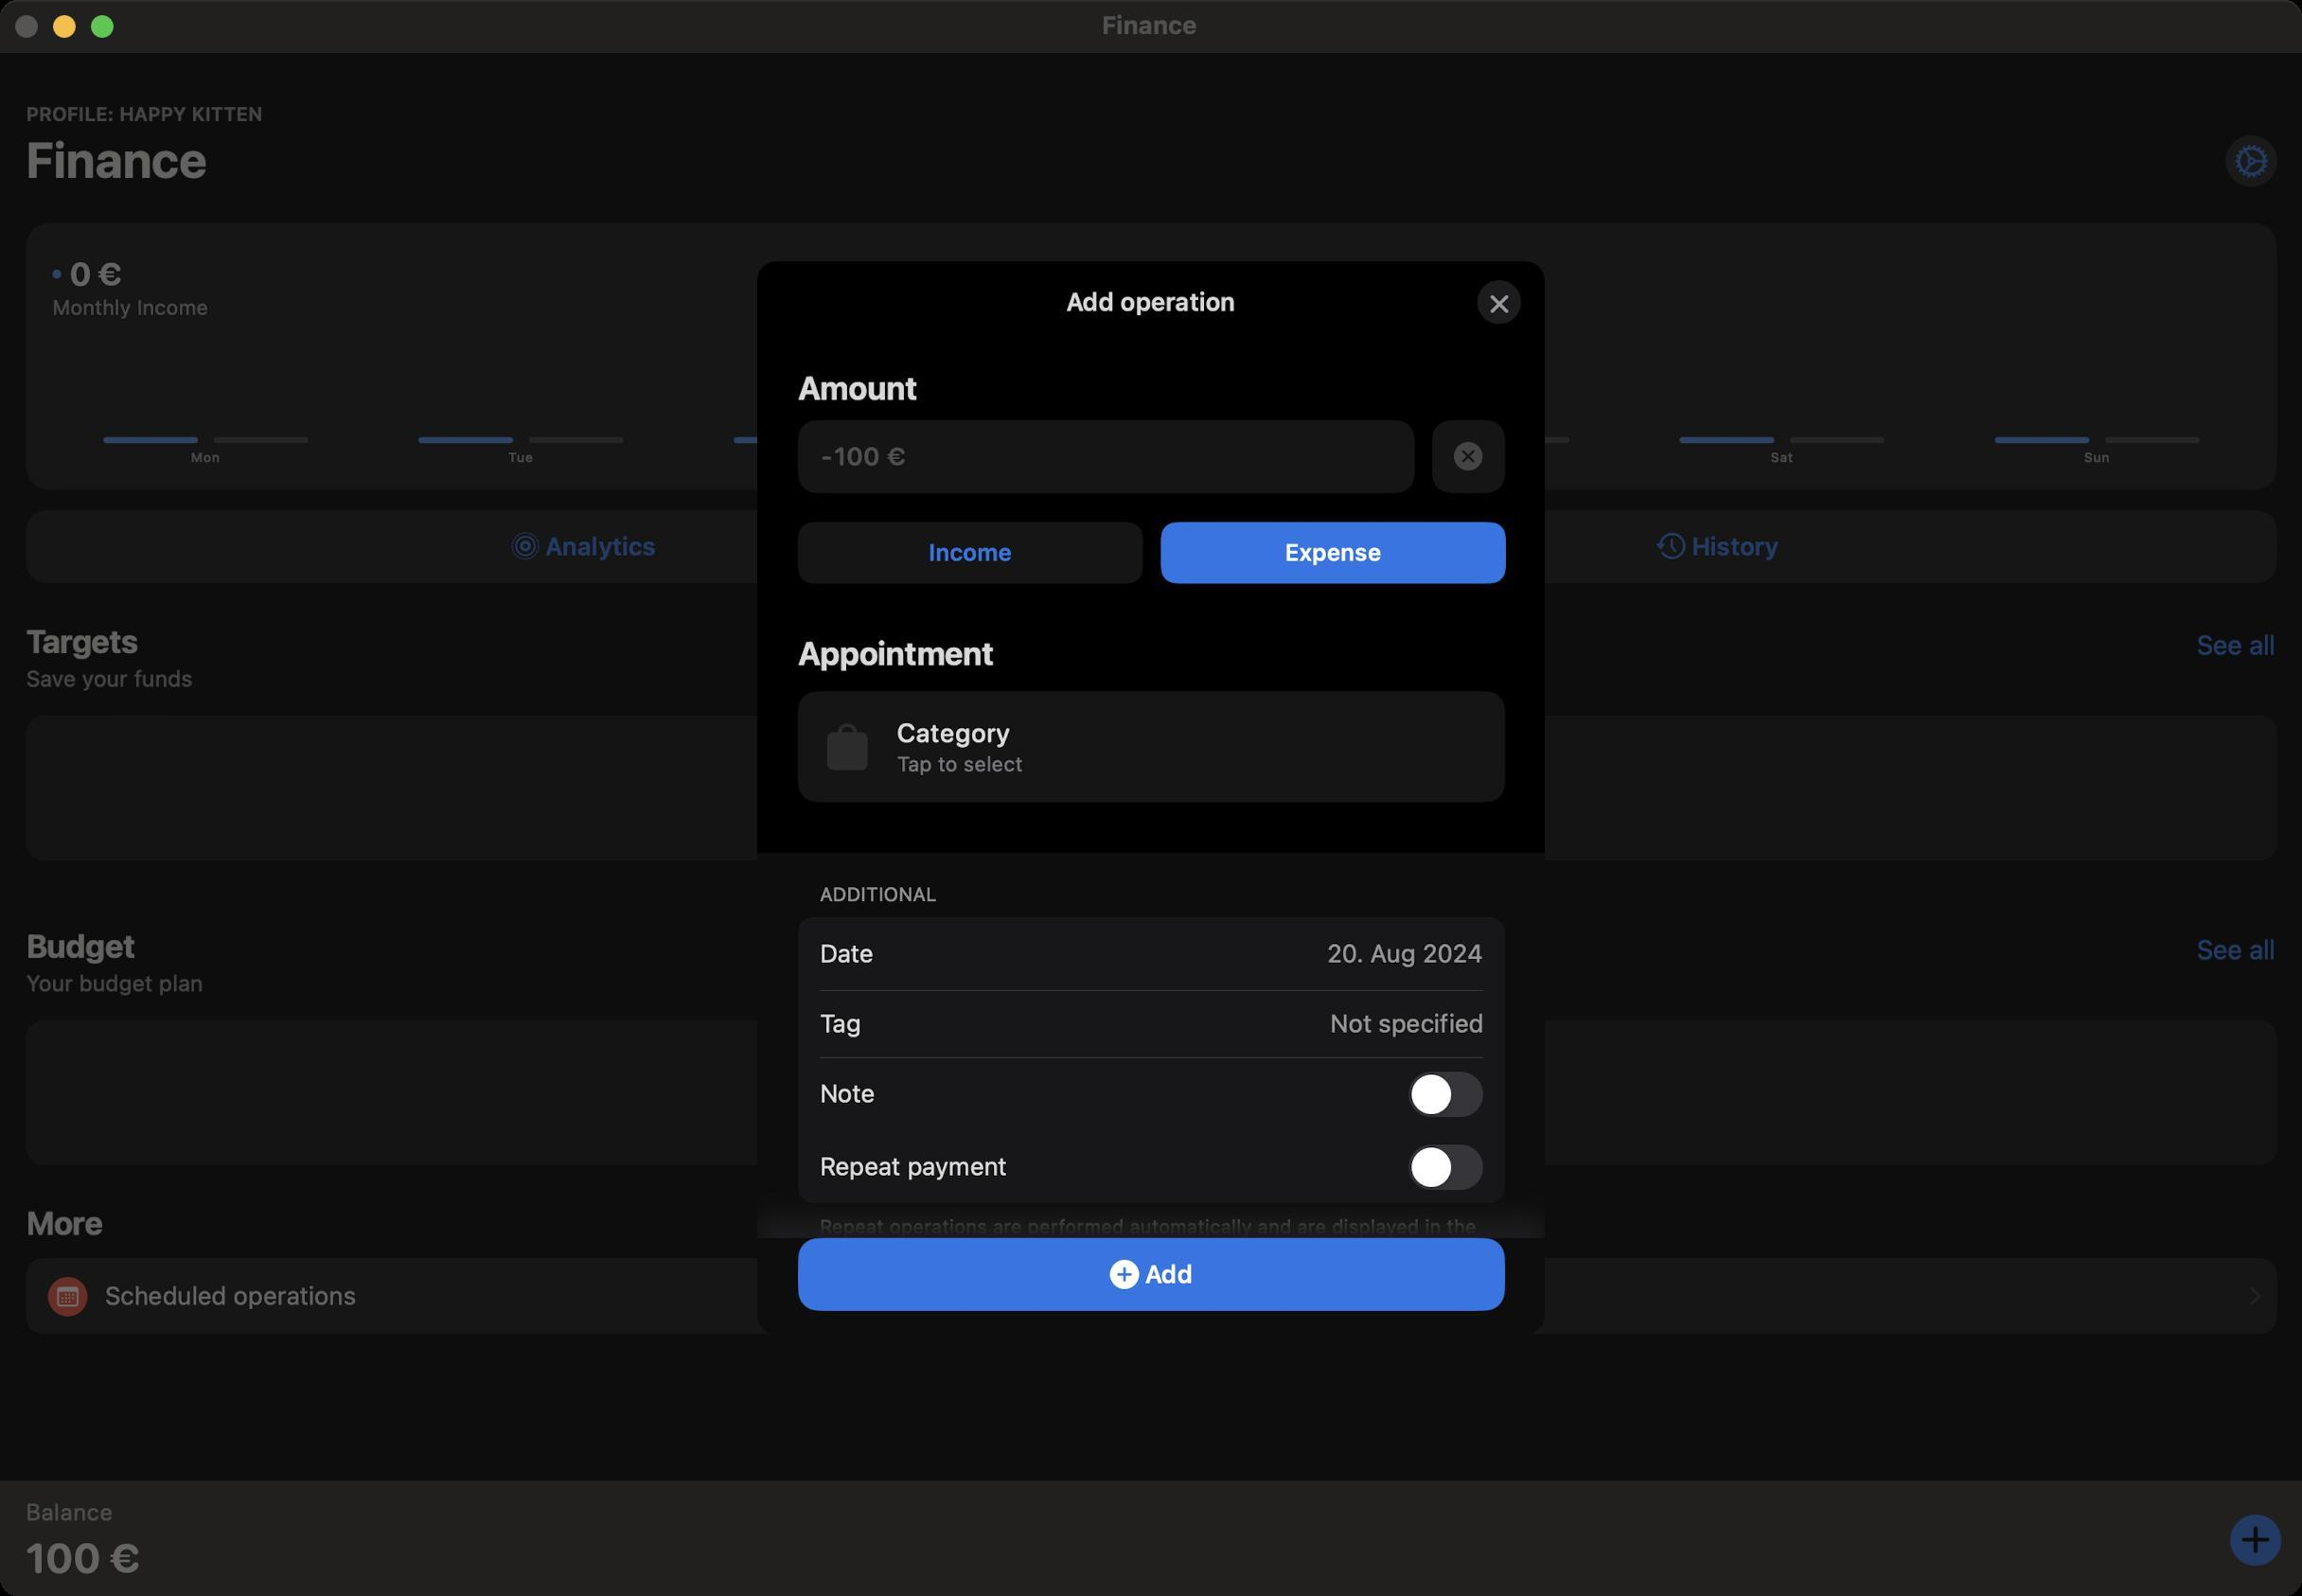
Accessibility tree:
{"name": "Finance", "role": "AXWindow", "description": null, "role_description": "standard window", "value": null, "position": "294.00;94.00", "size": "1216;843", "children": [{"name": null, "role": "AXGroup", "description": null, "role_description": "group", "value": null, "position": "0.00;0.00", "size": "1216;843", "children": [{"name": null, "role": "AXGroup", "description": null, "role_description": "group", "value": null, "position": "0.00;0.00", "size": "1217;843", "children": []}]}, {"name": null, "role": "AXButton", "description": null, "role_description": "close button", "value": null, "position": "7.00;6.00", "size": "14;16", "children": []}, {"name": null, "role": "AXButton", "description": null, "role_description": "zoom button", "value": null, "position": "47.00;6.00", "size": "14;16", "children": [{"name": null, "role": "AXGroup", "description": null, "role_description": "group", "value": null, "position": "47.00;6.00", "size": "14;16", "children": [{"name": null, "role": "AXGroup", "description": null, "role_description": "group", "value": null, "position": "47.00;6.00", "size": "14;16", "children": []}]}]}, {"name": null, "role": "AXButton", "description": null, "role_description": "minimize button", "value": null, "position": "27.00;6.00", "size": "14;16", "children": []}, {"name": null, "role": "AXStaticText", "description": null, "role_description": "text", "value": "Finance", "position": "580.00;5.00", "size": "55;16", "children": []}, {"name": null, "role": "AXSheet", "description": null, "role_description": "sheet", "value": null, "position": "400.00;138.00", "size": "416;567", "children": [{"name": null, "role": "AXGroup", "description": null, "role_description": "group", "value": null, "position": "400.00;138.00", "size": "416;567", "children": [{"name": null, "role": "AXGroup", "description": null, "role_description": "group", "value": null, "position": "400.00;138.00", "size": "417;567", "children": [{"name": null, "role": "AXGroup", "description": null, "role_description": "Nav bar", "value": null, "position": "400.00;138.00", "size": "417;43", "children": [{"name": null, "role": "AXHeading", "description": "Add operation", "role_description": "heading", "value": null, "position": "563.24;151.86", "size": "90;16", "children": []}, {"name": null, "role": "AXButton", "description": "close", "role_description": "button", "value": null, "position": "774.22;142.62", "size": "33;34", "children": []}]}, {"name": null, "role": "AXGroup", "description": null, "role_description": "group", "value": null, "position": "400.00;138.00", "size": "417;567", "children": [{"name": null, "role": "AXGroup", "description": null, "role_description": "group", "value": null, "position": "400.00;138.00", "size": "417;567", "children": [{"name": null, "role": "AXGroup", "description": null, "role_description": "group", "value": null, "position": "421.56;194.98", "size": "373;22", "children": [{"name": null, "role": "AXGroup", "description": null, "role_description": "group", "value": null, "position": "421.56;194.98", "size": "373;20", "children": [{"name": null, "role": "AXStaticText", "description": "Amount", "role_description": "text", "value": null, "position": "421.56;194.98", "size": "373;20", "children": []}]}]}, {"name": null, "role": "AXTextField", "description": null, "role_description": "text field", "value": "", "position": "421.56;221.93", "size": "326;38", "children": []}, {"name": null, "role": "AXStaticText", "description": "-", "role_description": "text", "value": null, "position": "433.88;221.93", "size": "7;38", "children": []}, {"name": null, "role": "AXButton", "description": "clearField", "role_description": "button", "value": null, "position": "756.51;221.93", "size": "38;38", "children": []}, {"name": null, "role": "AXGroup", "description": null, "role_description": "group", "value": null, "position": "421.56;275.83", "size": "373;32", "children": [{"name": null, "role": "AXButton", "description": "Income", "role_description": "button", "value": null, "position": "421.56;275.83", "size": "182;32", "children": []}, {"name": null, "role": "AXButton", "description": "Expense", "role_description": "button", "value": null, "position": "613.29;275.83", "size": "182;32", "children": []}]}, {"name": null, "role": "AXGroup", "description": null, "role_description": "group", "value": null, "position": "421.56;335.12", "size": "373;22", "children": [{"name": null, "role": "AXGroup", "description": null, "role_description": "group", "value": null, "position": "421.56;335.12", "size": "373;20", "children": [{"name": null, "role": "AXStaticText", "description": "Appointment", "role_description": "text", "value": null, "position": "421.56;335.12", "size": "373;20", "children": []}]}]}, {"name": null, "role": "AXGroup", "description": null, "role_description": "group", "value": null, "position": "473.92;379.01", "size": "310;31", "children": [{"name": null, "role": "AXStaticText", "description": "Category", "role_description": "text", "value": null, "position": "473.92;379.01", "size": "310;16", "children": []}, {"name": null, "role": "AXStaticText", "description": "Tap to select", "role_description": "text", "value": null, "position": "473.92;396.72", "size": "310;13", "children": []}]}, {"name": null, "role": "AXStaticText", "description": "ADDITIONAL", "role_description": "text", "value": null, "position": "433.11;466.02", "size": "350;12", "children": []}, {"name": null, "role": "AXStaticText", "description": "Date", "role_description": "text", "value": null, "position": "433.11;496.05", "size": "28;15", "children": []}, {"name": null, "role": "AXStaticText", "description": "20. Aug 2024", "role_description": "text", "value": null, "position": "701.07;496.05", "size": "82;15", "children": []}, {"name": null, "role": "AXStaticText", "description": "Tag", "role_description": "text", "value": null, "position": "433.11;523.00", "size": "22;35", "children": []}, {"name": null, "role": "AXGroup", "description": null, "role_description": "group", "value": null, "position": "433.11;523.00", "size": "350;116", "children": [{"name": null, "role": "AXSlider", "description": null, "role_description": "slider", "value": 5000.0, "position": "514.73;494.12", "size": "104;173", "children": []}, {"name": null, "role": "AXSlider", "description": null, "role_description": "slider", "value": 4979.0, "position": "622.53;494.12", "size": "38;173", "children": []}, {"name": null, "role": "AXSlider", "description": null, "role_description": "slider", "value": 2018.0, "position": "664.11;494.12", "size": "38;173", "children": []}]}, {"name": null, "role": "AXStaticText", "description": "Not specified", "role_description": "text", "value": null, "position": "459.29;523.00", "size": "325;35", "children": []}, {"name": null, "role": "AXStaticText", "description": "Note", "role_description": "text", "value": null, "position": "433.11;569.97", "size": "29;15", "children": []}, {"name": null, "role": "AXCheckBox", "description": null, "role_description": "switch", "value": "0", "position": "744.19;566.12", "size": "39;24", "children": []}, {"name": null, "role": "AXTextField", "description": null, "role_description": "text field", "value": "", "position": "433.11;596.92", "size": "350;31", "children": []}, {"name": null, "role": "AXStaticText", "description": "Repeat payment", "role_description": "text", "value": null, "position": "433.11;608.47", "size": "99;15", "children": []}, {"name": null, "role": "AXCheckBox", "description": null, "role_description": "checkbox", "value": "0", "position": "744.19;604.62", "size": "39;24", "children": []}, {"name": null, "role": "AXButton", "description": "Repeat operations are performed automatically and are displayed in the \"Scheduled operations\" section. Available in premium", "role_description": "button", "value": null, "position": "433.11;641.58", "size": "350;25", "children": []}, {"name": null, "role": "AXGroup", "description": null, "role_description": "group", "value": null, "position": "433.11;643.12", "size": "350;38", "children": [{"name": null, "role": "AXGroup", "description": null, "role_description": "group", "value": null, "position": "434.65;646.97", "size": "168;31", "children": [{"name": null, "role": "AXStaticText", "description": "Retry", "role_description": "text", "value": null, "position": "434.65;646.97", "size": "168;15", "children": []}, {"name": null, "role": "AXStaticText", "description": "Monthly", "role_description": "text", "value": null, "position": "434.65;663.14", "size": "168;15", "children": []}]}, {"name": null, "role": "AXGroup", "description": null, "role_description": "group", "value": null, "position": "614.06;646.97", "size": "168;31", "children": [{"name": null, "role": "AXStaticText", "description": "Stop Repeater", "role_description": "text", "value": null, "position": "614.06;646.97", "size": "168;15", "children": []}, {"name": null, "role": "AXStaticText", "description": "Never", "role_description": "text", "value": null, "position": "614.06;663.14", "size": "168;15", "children": []}]}]}, {"name": null, "role": "AXButton", "description": "Add", "role_description": "button", "value": null, "position": "421.56;653.90", "size": "373;38", "children": []}]}]}]}]}]}, {"name": "Finance", "role": "AXWindow", "description": null, "role_description": "standard window", "value": null, "position": "294.00;94.00", "size": "1216;843", "children": [{"name": null, "role": "AXGroup", "description": null, "role_description": "group", "value": null, "position": "0.00;0.00", "size": "1216;843", "children": [{"name": null, "role": "AXGroup", "description": null, "role_description": "group", "value": null, "position": "0.00;0.00", "size": "1217;843", "children": []}]}, {"name": null, "role": "AXButton", "description": null, "role_description": "close button", "value": null, "position": "7.00;6.00", "size": "14;16", "children": []}, {"name": null, "role": "AXButton", "description": null, "role_description": "zoom button", "value": null, "position": "47.00;6.00", "size": "14;16", "children": [{"name": null, "role": "AXGroup", "description": null, "role_description": "group", "value": null, "position": "47.00;6.00", "size": "14;16", "children": [{"name": null, "role": "AXGroup", "description": null, "role_description": "group", "value": null, "position": "47.00;6.00", "size": "14;16", "children": []}]}]}, {"name": null, "role": "AXButton", "description": null, "role_description": "minimize button", "value": null, "position": "27.00;6.00", "size": "14;16", "children": []}, {"name": null, "role": "AXStaticText", "description": null, "role_description": "text", "value": "Finance", "position": "580.00;5.00", "size": "55;16", "children": []}, {"name": null, "role": "AXSheet", "description": null, "role_description": "sheet", "value": null, "position": "400.00;138.00", "size": "416;567", "children": [{"name": null, "role": "AXGroup", "description": null, "role_description": "group", "value": null, "position": "400.00;138.00", "size": "416;567", "children": [{"name": null, "role": "AXGroup", "description": null, "role_description": "group", "value": null, "position": "400.00;138.00", "size": "417;567", "children": [{"name": null, "role": "AXGroup", "description": null, "role_description": "Nav bar", "value": null, "position": "400.00;138.00", "size": "417;43", "children": [{"name": null, "role": "AXHeading", "description": "Add operation", "role_description": "heading", "value": null, "position": "563.24;151.86", "size": "90;16", "children": []}, {"name": null, "role": "AXButton", "description": "close", "role_description": "button", "value": null, "position": "774.22;142.62", "size": "33;34", "children": []}]}, {"name": null, "role": "AXGroup", "description": null, "role_description": "group", "value": null, "position": "400.00;138.00", "size": "417;567", "children": [{"name": null, "role": "AXGroup", "description": null, "role_description": "group", "value": null, "position": "400.00;138.00", "size": "417;567", "children": [{"name": null, "role": "AXGroup", "description": null, "role_description": "group", "value": null, "position": "421.56;194.98", "size": "373;22", "children": [{"name": null, "role": "AXGroup", "description": null, "role_description": "group", "value": null, "position": "421.56;194.98", "size": "373;20", "children": [{"name": null, "role": "AXStaticText", "description": "Amount", "role_description": "text", "value": null, "position": "421.56;194.98", "size": "373;20", "children": []}]}]}, {"name": null, "role": "AXTextField", "description": null, "role_description": "text field", "value": "", "position": "421.56;221.93", "size": "326;38", "children": []}, {"name": null, "role": "AXStaticText", "description": "-", "role_description": "text", "value": null, "position": "433.88;221.93", "size": "7;38", "children": []}, {"name": null, "role": "AXButton", "description": "clearField", "role_description": "button", "value": null, "position": "756.51;221.93", "size": "38;38", "children": []}, {"name": null, "role": "AXGroup", "description": null, "role_description": "group", "value": null, "position": "421.56;275.83", "size": "373;32", "children": [{"name": null, "role": "AXButton", "description": "Income", "role_description": "button", "value": null, "position": "421.56;275.83", "size": "182;32", "children": []}, {"name": null, "role": "AXButton", "description": "Expense", "role_description": "button", "value": null, "position": "613.29;275.83", "size": "182;32", "children": []}]}, {"name": null, "role": "AXGroup", "description": null, "role_description": "group", "value": null, "position": "421.56;335.12", "size": "373;22", "children": [{"name": null, "role": "AXGroup", "description": null, "role_description": "group", "value": null, "position": "421.56;335.12", "size": "373;20", "children": [{"name": null, "role": "AXStaticText", "description": "Appointment", "role_description": "text", "value": null, "position": "421.56;335.12", "size": "373;20", "children": []}]}]}, {"name": null, "role": "AXGroup", "description": null, "role_description": "group", "value": null, "position": "473.92;379.01", "size": "310;31", "children": [{"name": null, "role": "AXStaticText", "description": "Category", "role_description": "text", "value": null, "position": "473.92;379.01", "size": "310;16", "children": []}, {"name": null, "role": "AXStaticText", "description": "Tap to select", "role_description": "text", "value": null, "position": "473.92;396.72", "size": "310;13", "children": []}]}, {"name": null, "role": "AXStaticText", "description": "ADDITIONAL", "role_description": "text", "value": null, "position": "433.11;466.02", "size": "350;12", "children": []}, {"name": null, "role": "AXStaticText", "description": "Date", "role_description": "text", "value": null, "position": "433.11;496.05", "size": "28;15", "children": []}, {"name": null, "role": "AXStaticText", "description": "20. Aug 2024", "role_description": "text", "value": null, "position": "701.07;496.05", "size": "82;15", "children": []}, {"name": null, "role": "AXStaticText", "description": "Tag", "role_description": "text", "value": null, "position": "433.11;523.00", "size": "22;35", "children": []}, {"name": null, "role": "AXGroup", "description": null, "role_description": "group", "value": null, "position": "433.11;523.00", "size": "350;116", "children": [{"name": null, "role": "AXSlider", "description": null, "role_description": "slider", "value": 5000.0, "position": "514.73;494.12", "size": "104;173", "children": []}, {"name": null, "role": "AXSlider", "description": null, "role_description": "slider", "value": 4979.0, "position": "622.53;494.12", "size": "38;173", "children": []}, {"name": null, "role": "AXSlider", "description": null, "role_description": "slider", "value": 2018.0, "position": "664.11;494.12", "size": "38;173", "children": []}]}, {"name": null, "role": "AXStaticText", "description": "Not specified", "role_description": "text", "value": null, "position": "459.29;523.00", "size": "325;35", "children": []}, {"name": null, "role": "AXStaticText", "description": "Note", "role_description": "text", "value": null, "position": "433.11;569.97", "size": "29;15", "children": []}, {"name": null, "role": "AXCheckBox", "description": null, "role_description": "checkbox", "value": "0", "position": "744.19;566.12", "size": "39;24", "children": []}, {"name": null, "role": "AXTextField", "description": null, "role_description": "text field", "value": "", "position": "433.11;596.92", "size": "350;31", "children": []}, {"name": null, "role": "AXStaticText", "description": "Repeat payment", "role_description": "text", "value": null, "position": "433.11;608.47", "size": "99;15", "children": []}, {"name": null, "role": "AXCheckBox", "description": null, "role_description": "checkbox", "value": "0", "position": "744.19;604.62", "size": "39;24", "children": []}, {"name": null, "role": "AXButton", "description": "Repeat operations are performed automatically and are displayed in the \"Scheduled operations\" section. Available in premium", "role_description": "button", "value": null, "position": "433.11;641.58", "size": "350;25", "children": []}, {"name": null, "role": "AXGroup", "description": null, "role_description": "group", "value": null, "position": "433.11;643.12", "size": "350;38", "children": [{"name": null, "role": "AXGroup", "description": null, "role_description": "group", "value": null, "position": "434.65;646.97", "size": "168;31", "children": [{"name": null, "role": "AXStaticText", "description": "Retry", "role_description": "text", "value": null, "position": "434.65;646.97", "size": "168;15", "children": []}, {"name": null, "role": "AXStaticText", "description": "Monthly", "role_description": "text", "value": null, "position": "434.65;663.14", "size": "168;15", "children": []}]}, {"name": null, "role": "AXGroup", "description": null, "role_description": "group", "value": null, "position": "614.06;646.97", "size": "168;31", "children": [{"name": null, "role": "AXStaticText", "description": "Stop Repeater", "role_description": "text", "value": null, "position": "614.06;646.97", "size": "168;15", "children": []}, {"name": null, "role": "AXStaticText", "description": "Never", "role_description": "text", "value": null, "position": "614.06;663.14", "size": "168;15", "children": []}]}]}, {"name": null, "role": "AXButton", "description": "Add", "role_description": "button", "value": null, "position": "421.56;653.90", "size": "373;38", "children": []}]}]}]}]}]}]}]}